The image is a wavelet scalogram (time versus scale/frequency) of a rolling-element bearing's vibration signal. What is the most likely bearing condition (normal, inner_race, outer_race, ball)?
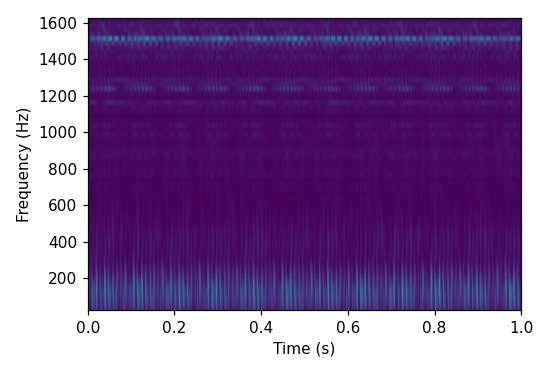
Answer: outer_race